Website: crate-barrel
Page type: billing-address
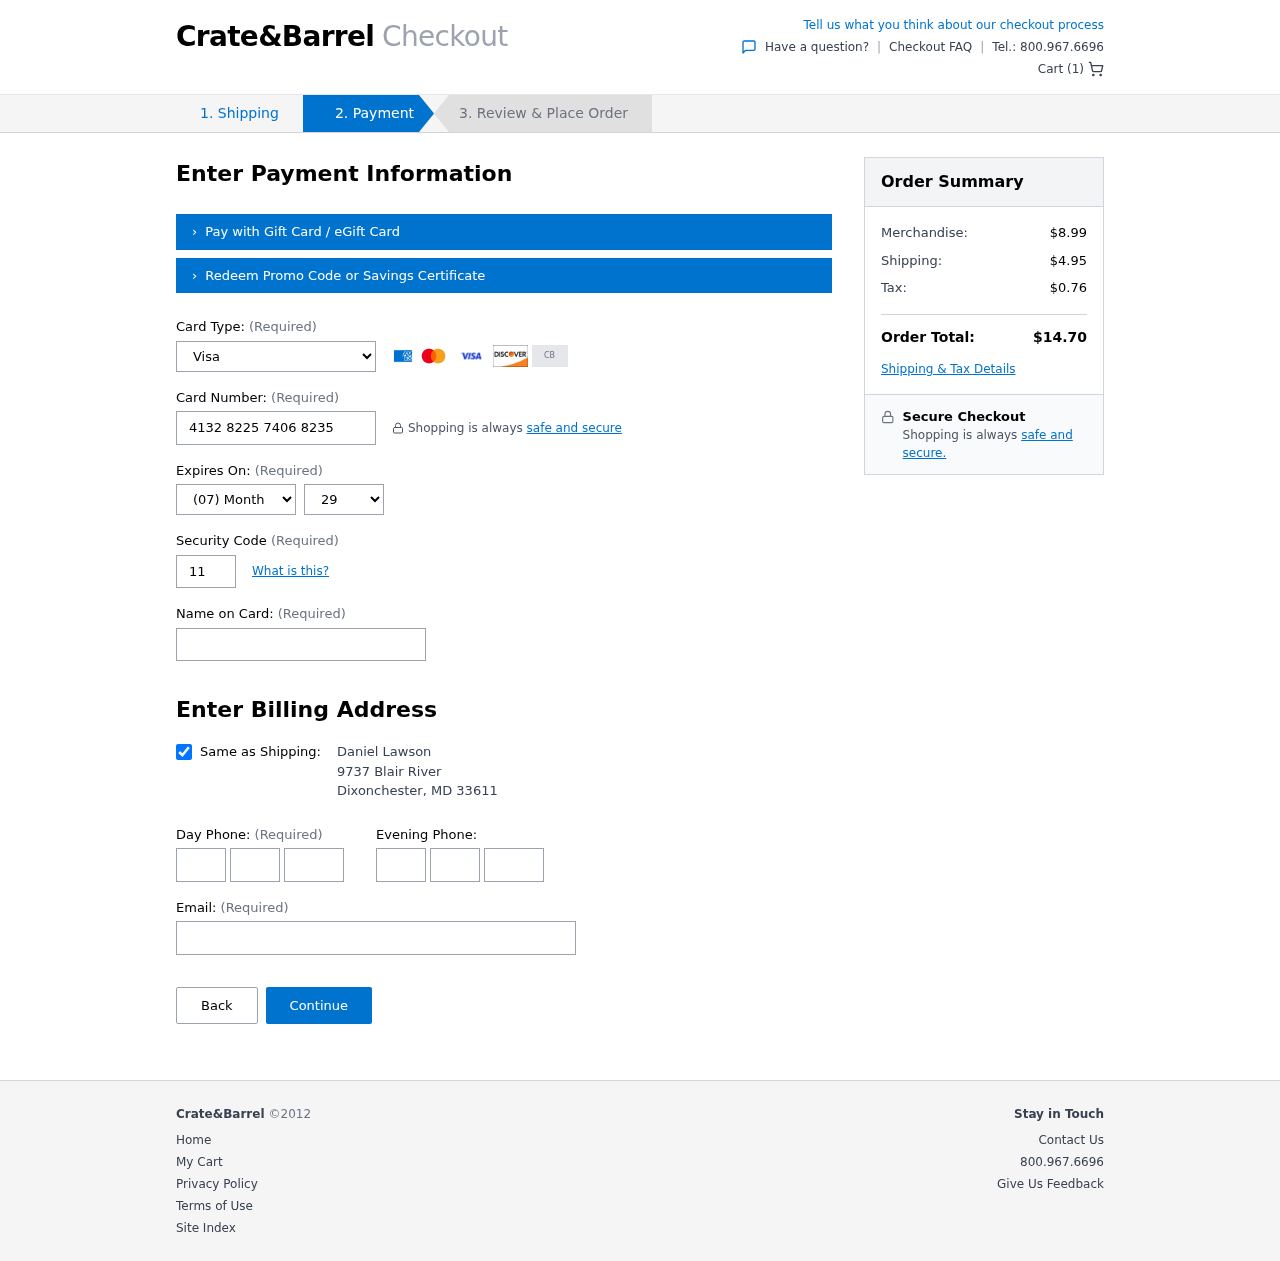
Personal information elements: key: PII_CARD_CVV
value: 116
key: PII_CARD_EXPIRY_MONTH
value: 07
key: PII_CARD_EXPIRY_YEAR
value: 29
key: PII_CARD_NUMBER
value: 4132 8225 7406 8235
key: PII_CARD_TYPE
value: Visa
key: PII_CITY
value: Dixonchester
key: PII_EMAIL
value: daniel_lawson@yahoo.com
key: PII_FULLNAME
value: Daniel Lawson
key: PII_PHONE_ALT_AREA
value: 640
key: PII_PHONE_ALT_PREFIX
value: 225
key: PII_PHONE_ALT_SUFFIX
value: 6960
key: PII_PHONE_AREA
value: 594
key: PII_PHONE_PREFIX
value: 700
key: PII_PHONE_SUFFIX
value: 8885
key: PII_POSTCODE
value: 33611
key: PII_STATE_ABBR
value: MD
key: PII_STREET
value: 9737 Blair River
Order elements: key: ORDER_NUM_ITEMS
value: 1
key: ORDER_SUBTOTAL
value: $8.99
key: ORDER_SHIPPING_COST
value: $4.95
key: ORDER_TAX
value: $0.76
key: ORDER_TOTAL
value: $14.70